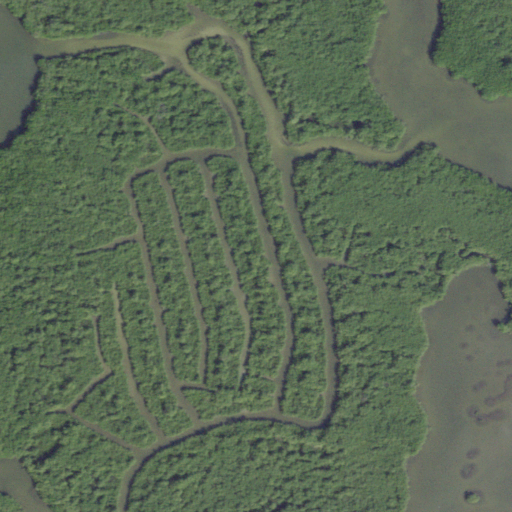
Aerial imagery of island in Florida named Bottle Island containing woody wetlands, herbaceous wetlands, and open water